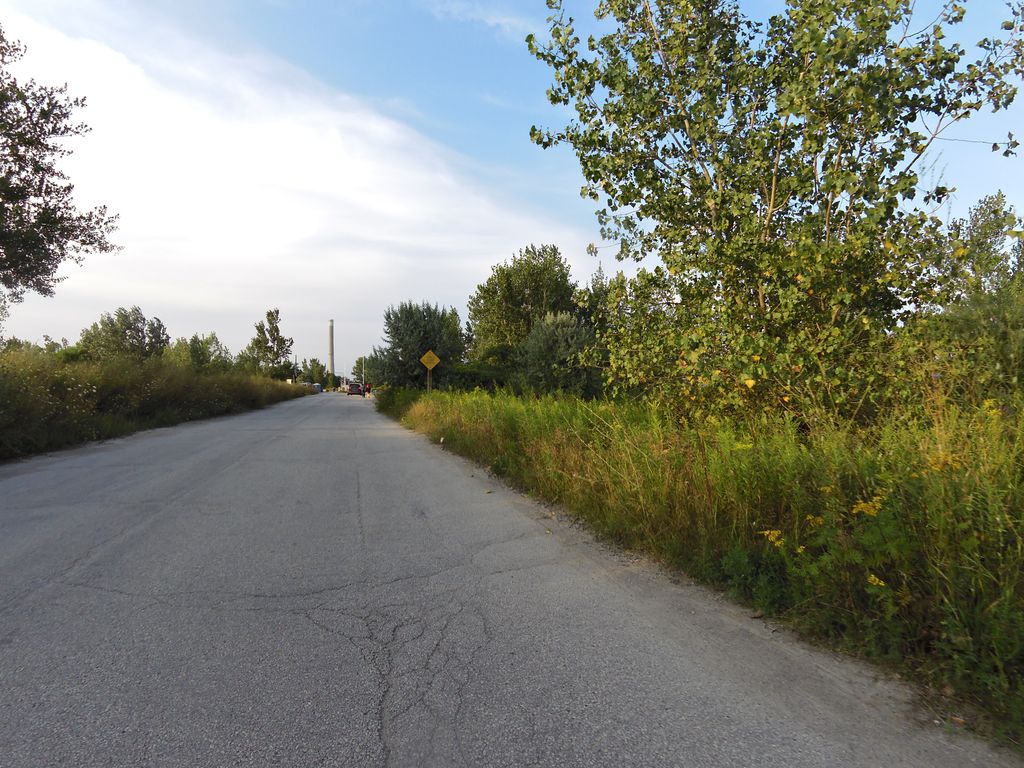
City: toronto